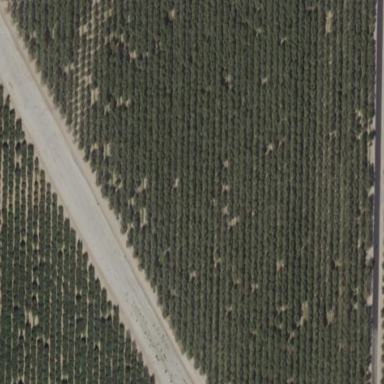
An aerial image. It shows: Orchard.